Field crop: maize
Growth stage: 2
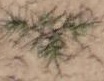
Species: salsola